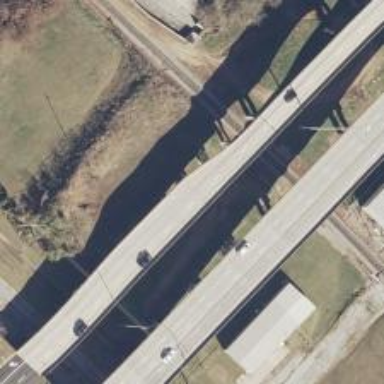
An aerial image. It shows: Bridge on trunk highway that is expressway with dual carriageway.